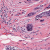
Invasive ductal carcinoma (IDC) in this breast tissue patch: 1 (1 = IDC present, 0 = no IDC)